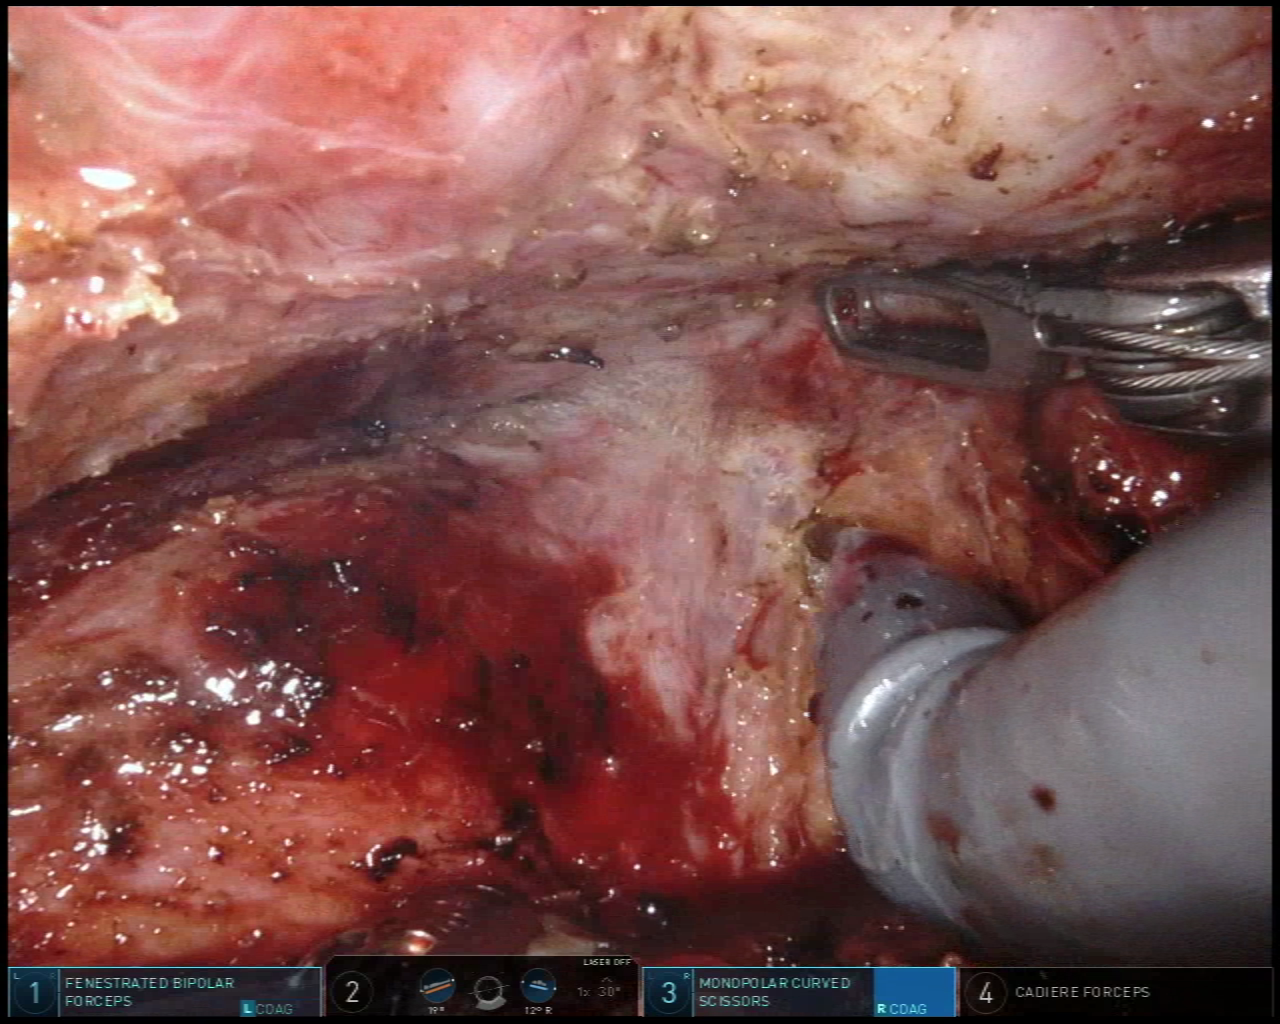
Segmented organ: vesicular_glands
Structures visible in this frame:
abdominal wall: no
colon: no
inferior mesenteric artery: no
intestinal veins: no
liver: no
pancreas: no
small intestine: no
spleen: no
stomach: no
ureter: no
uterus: no
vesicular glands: yes